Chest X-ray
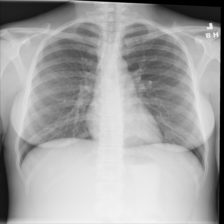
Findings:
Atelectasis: negative
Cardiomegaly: negative
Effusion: negative
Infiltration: negative
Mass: negative
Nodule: negative
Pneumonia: negative
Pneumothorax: negative
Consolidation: negative
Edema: negative
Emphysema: negative
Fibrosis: negative
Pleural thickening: negative
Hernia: negative